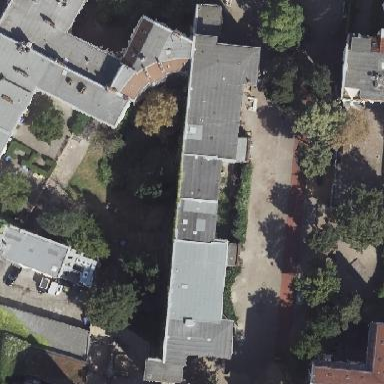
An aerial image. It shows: Part of building.